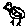
Label: bird